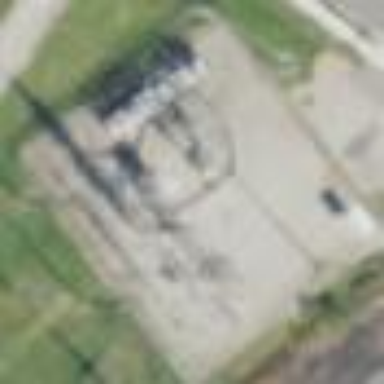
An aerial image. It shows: Distribution-level power substation.